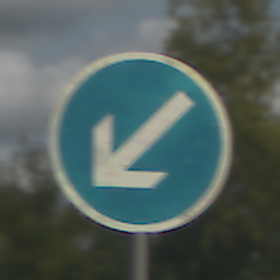
Verkehrszeichen: VorgeschriebeneVorbeifahrtLinks
Umgebung: Outdoor, Suburban
Tageszeit: Midday
Wetter: PartlyCloudy
Licht: Natural
Jahreszeit: Summer
Kontrast: HighContrast